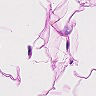
Metastatic tissue present: no